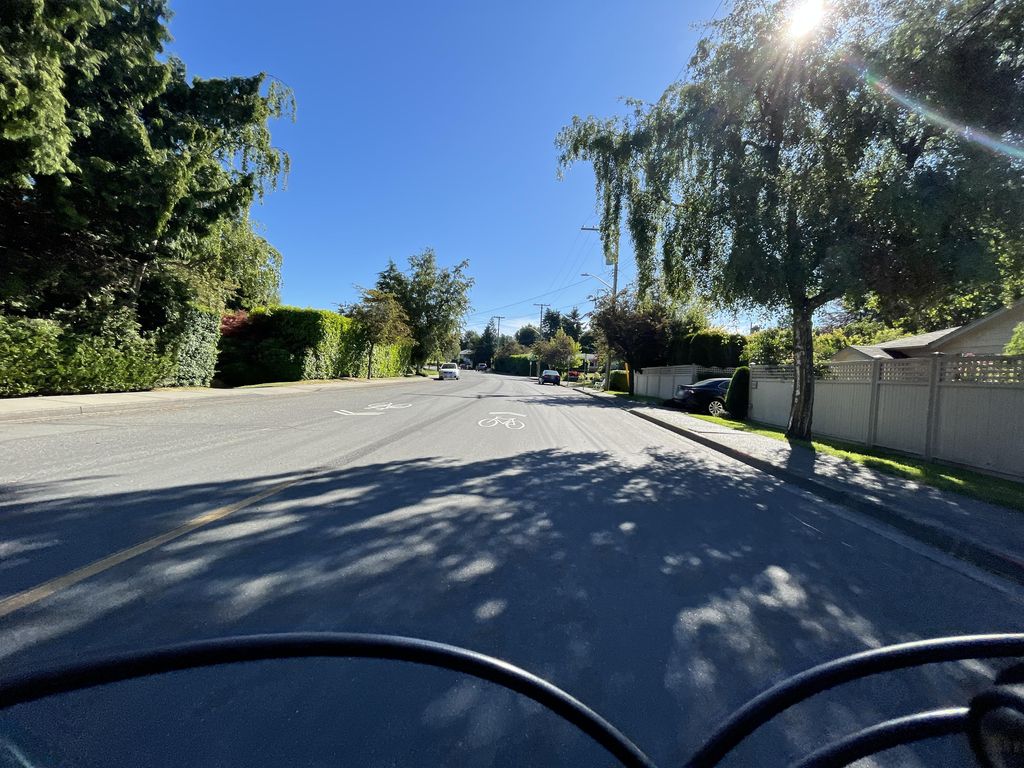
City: victoria